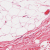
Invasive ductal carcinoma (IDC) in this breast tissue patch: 0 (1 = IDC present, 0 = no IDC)